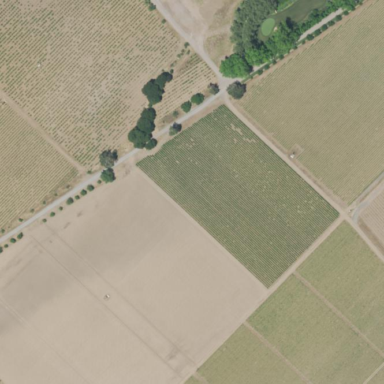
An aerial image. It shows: Vineyard where grapes are grown.